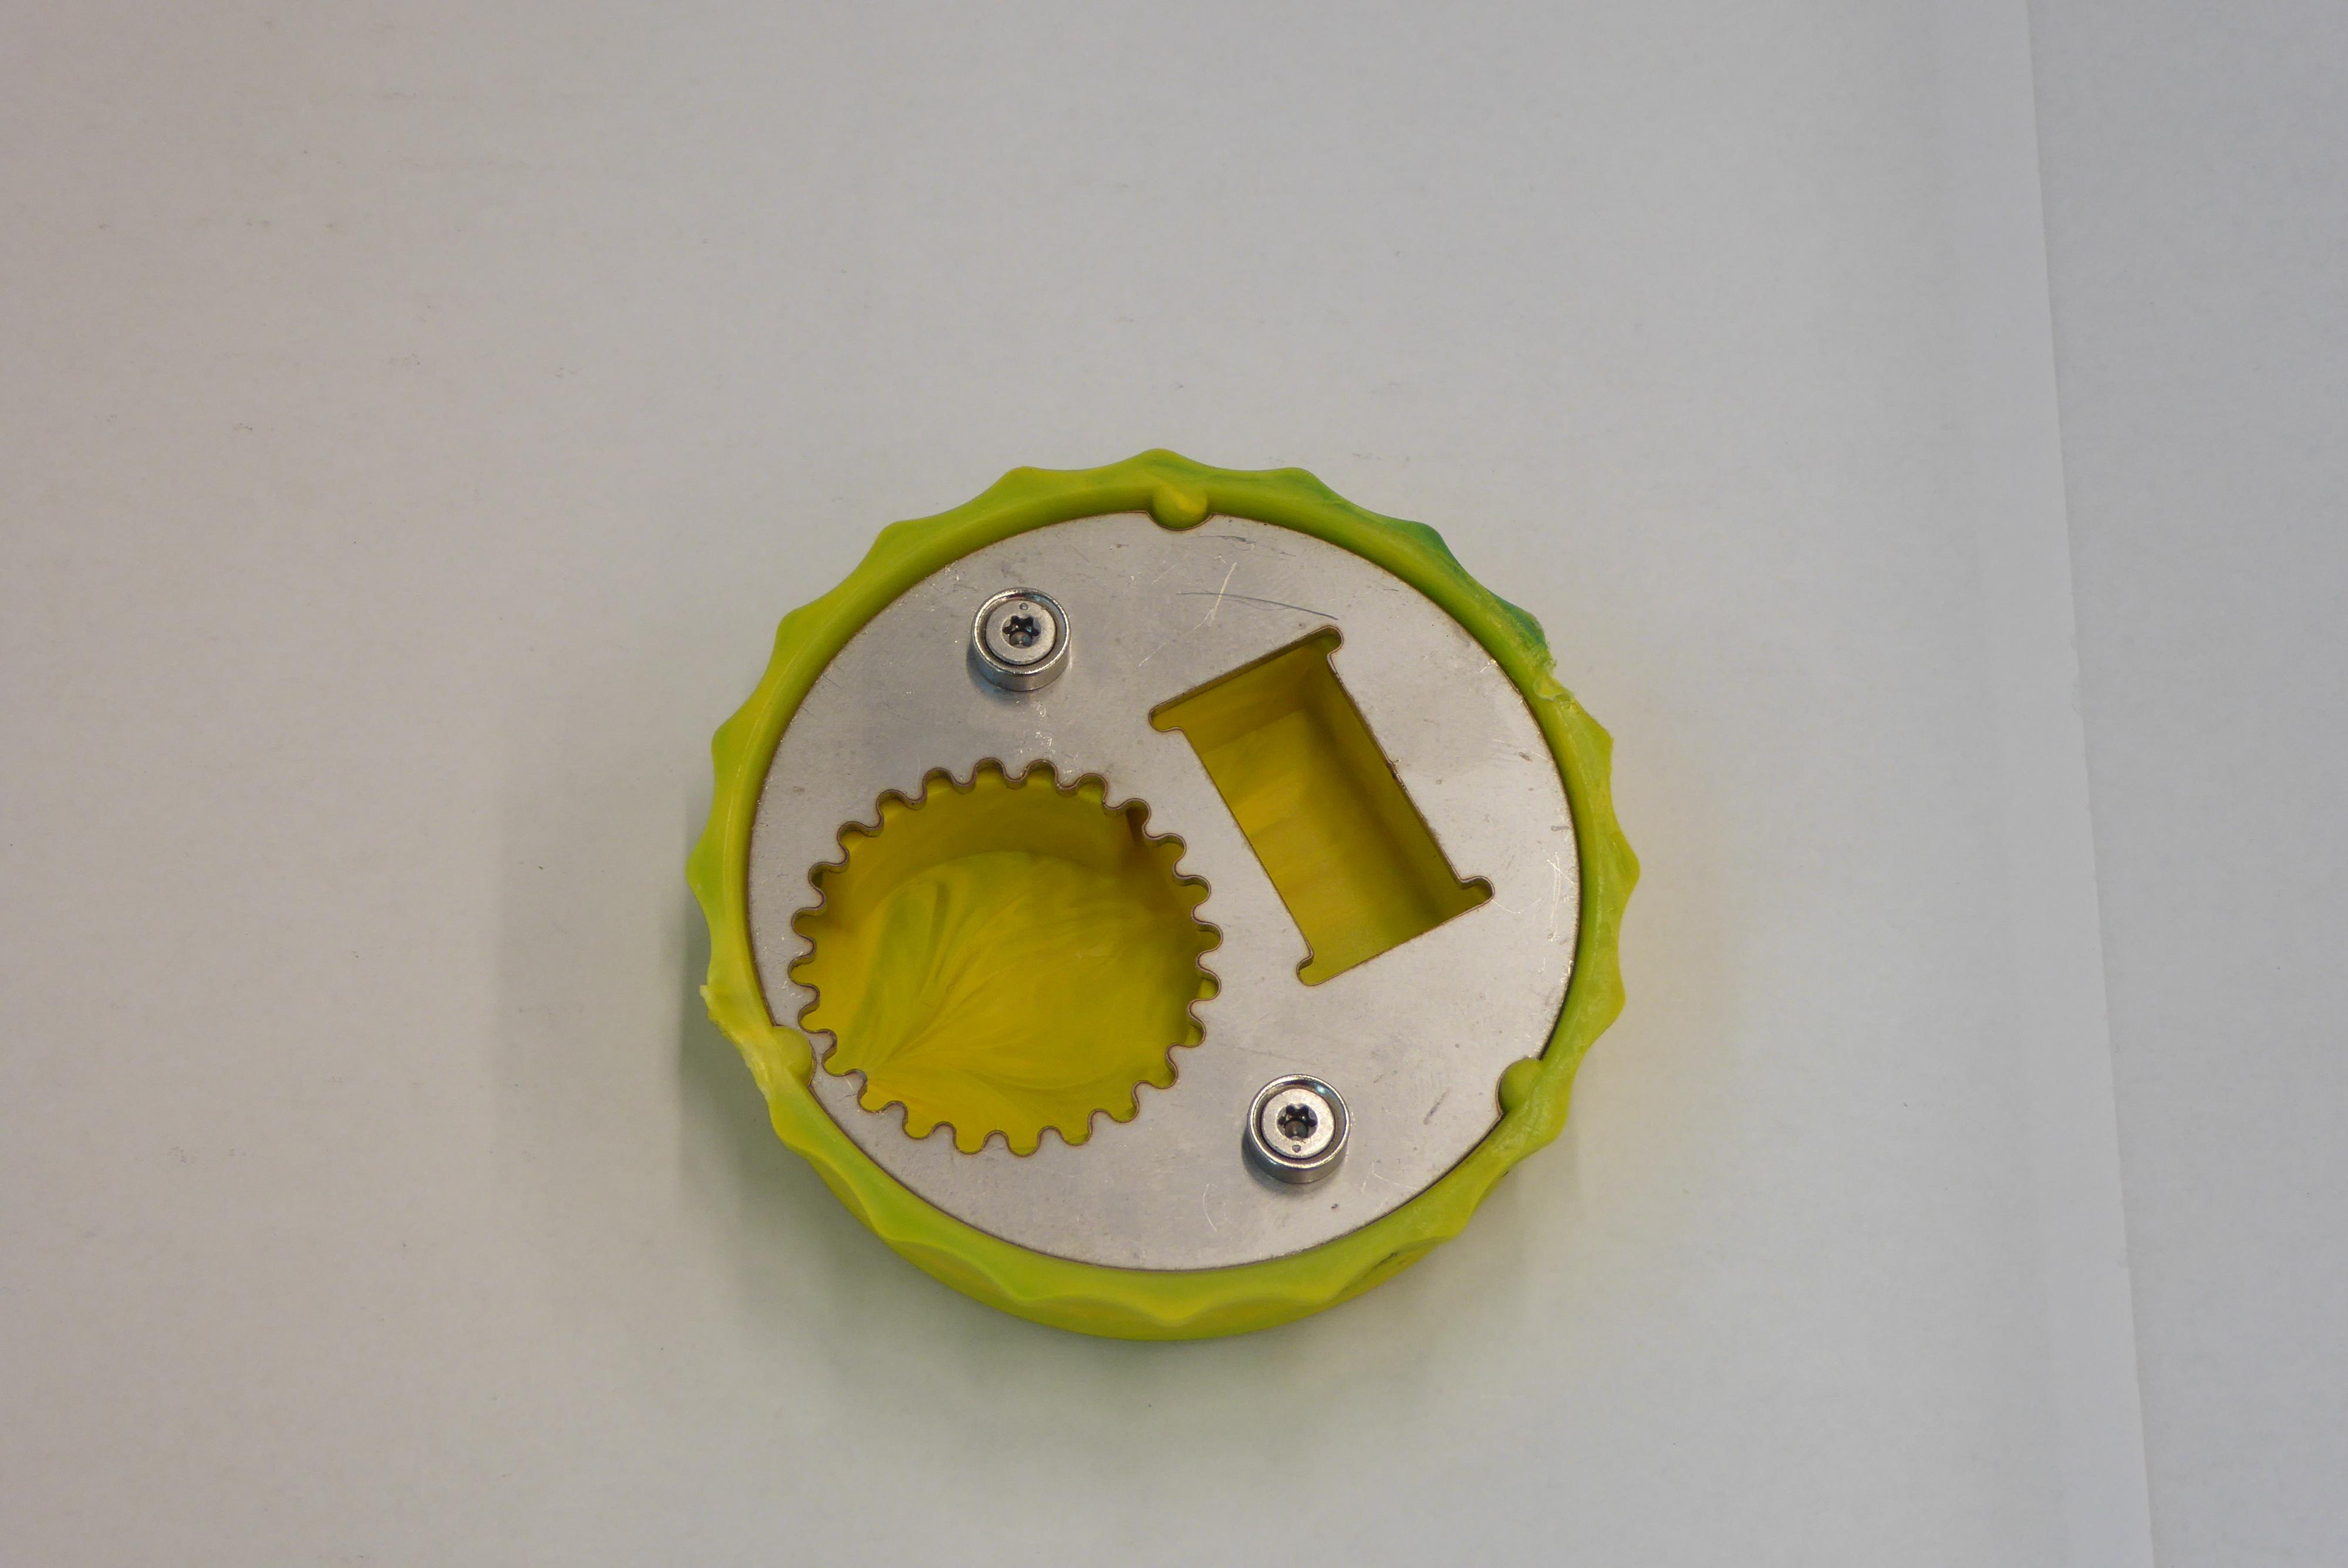
Label: Bottle Opener